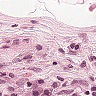
Metastatic tissue present: no